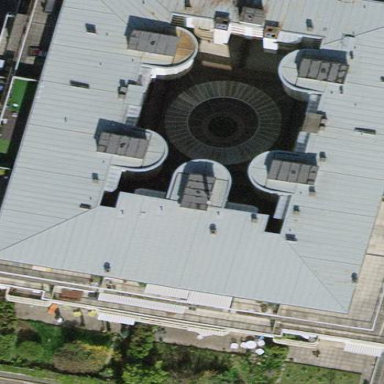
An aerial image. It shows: Building part with flat roof.